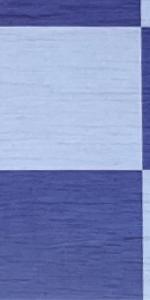
Label: Empty